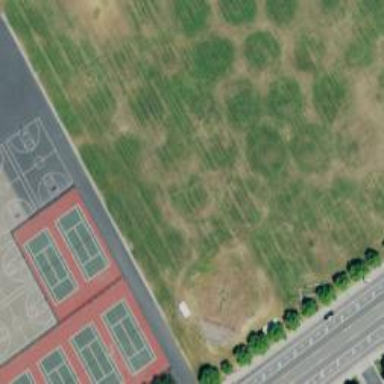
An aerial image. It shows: Baseball pitch for leisure land activities.